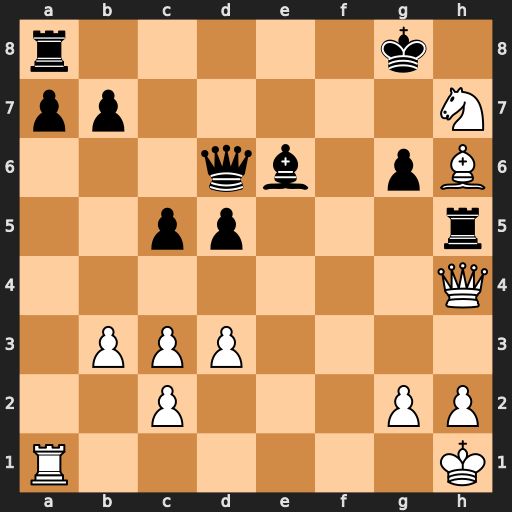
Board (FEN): r5k1/pp5N/3qb1pB/2pp3r/7Q/1PPP4/2P3PP/R6K
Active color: w
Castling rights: -
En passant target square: -
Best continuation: Nf6+ Kf7 Nxh5